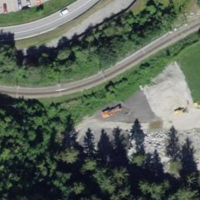
EUNIS habitat code: 24
Species observed at this site:
Buteo buteo